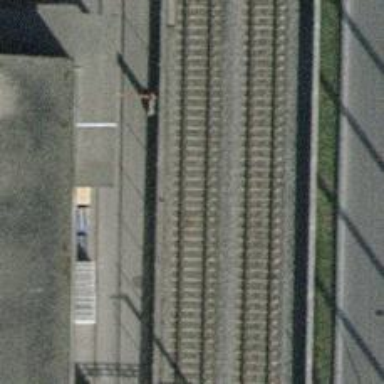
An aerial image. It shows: Single-track railway with electrified contact lines.